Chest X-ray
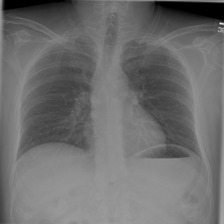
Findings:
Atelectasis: negative
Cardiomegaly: negative
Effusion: negative
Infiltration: negative
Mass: negative
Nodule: negative
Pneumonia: negative
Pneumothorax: negative
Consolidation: negative
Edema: negative
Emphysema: negative
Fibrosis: negative
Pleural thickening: negative
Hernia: negative